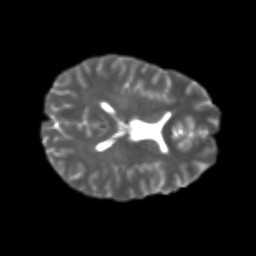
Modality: T2w
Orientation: axial
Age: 22
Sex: female
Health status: healthy
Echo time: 0.074 s